Question: EDIT: Dont misunderstand. I get that I can put in 'myImage.png' whose size is 568 x 320 and 'myImage@2x.png' whose size is 1136 X 640 and, at run time, iOS will show the lager image if the device has a retina screen. That is not what this is about. Im talking strictly about placing a 1136 x 640 image in the storyboard.
Some details:
- - - - -
My understanding is that I can provide only the higher resolution 1136 x 640 images my app needs for the iPhone 5 then use autolayout to constrain things in such a way that my UI works properly even if the device is an iPhone 4 and has less screen real estate.
My issue is that if I drag a 1136 x 640 image onto the storyboard the image is 2X the size of the view im dropping it into. I get that I can resize the UIImageView and set the mode to aspect fit and the image will display correctly in the view.
However, that would get quite annoying. Is there a way to just set the storyboard to use the retina images directly?
Now I can create images that are half the size (568 x 320) and those will drag and drop into the views perfectly. But I cant imagine why anyone would want to do that. This doesnt make sense to me. I would expect the SDK to let me layout the app in the highest resolution possible.
I tried using images named 'myImage.png' and using 'myImage@2x.png' but neither changed anything.

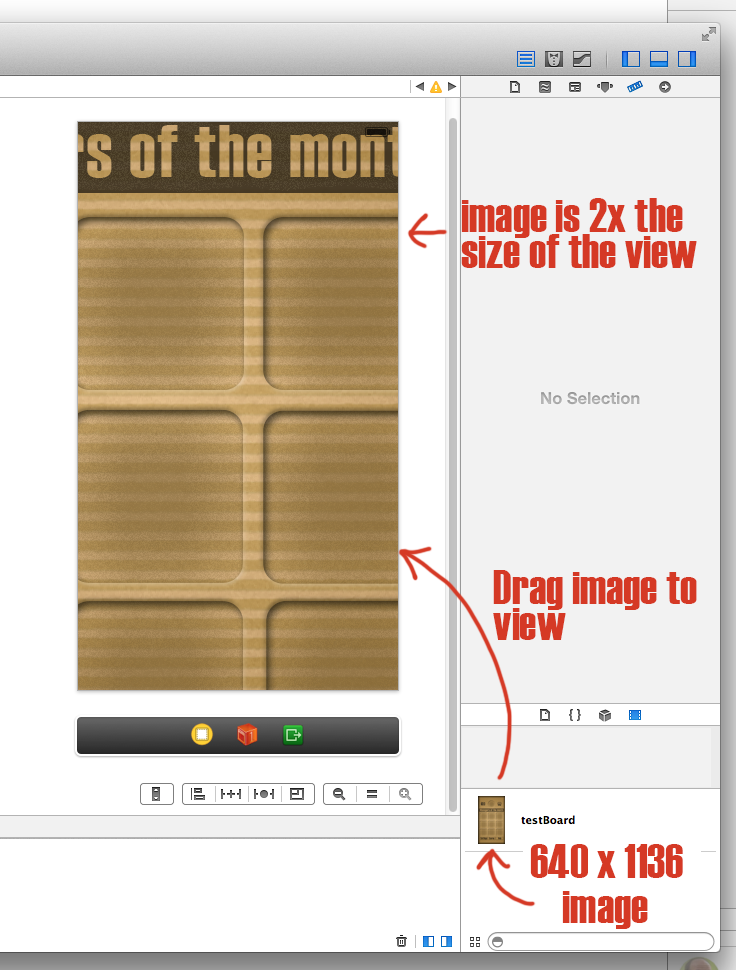
Answer: Don't think of the dimensions in Xcode as pixels, but points. So while you set the image dimensions to be 568 x 320, the @2x images are going to use two pixels per point.
What are you testing on? You might not be seeing a difference because you are only testing on retina devices. If you are only planning on supporting iOS 7 (iPhone 4 and up), you won't be using any non-retina devices.